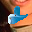
Label: 2